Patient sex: F
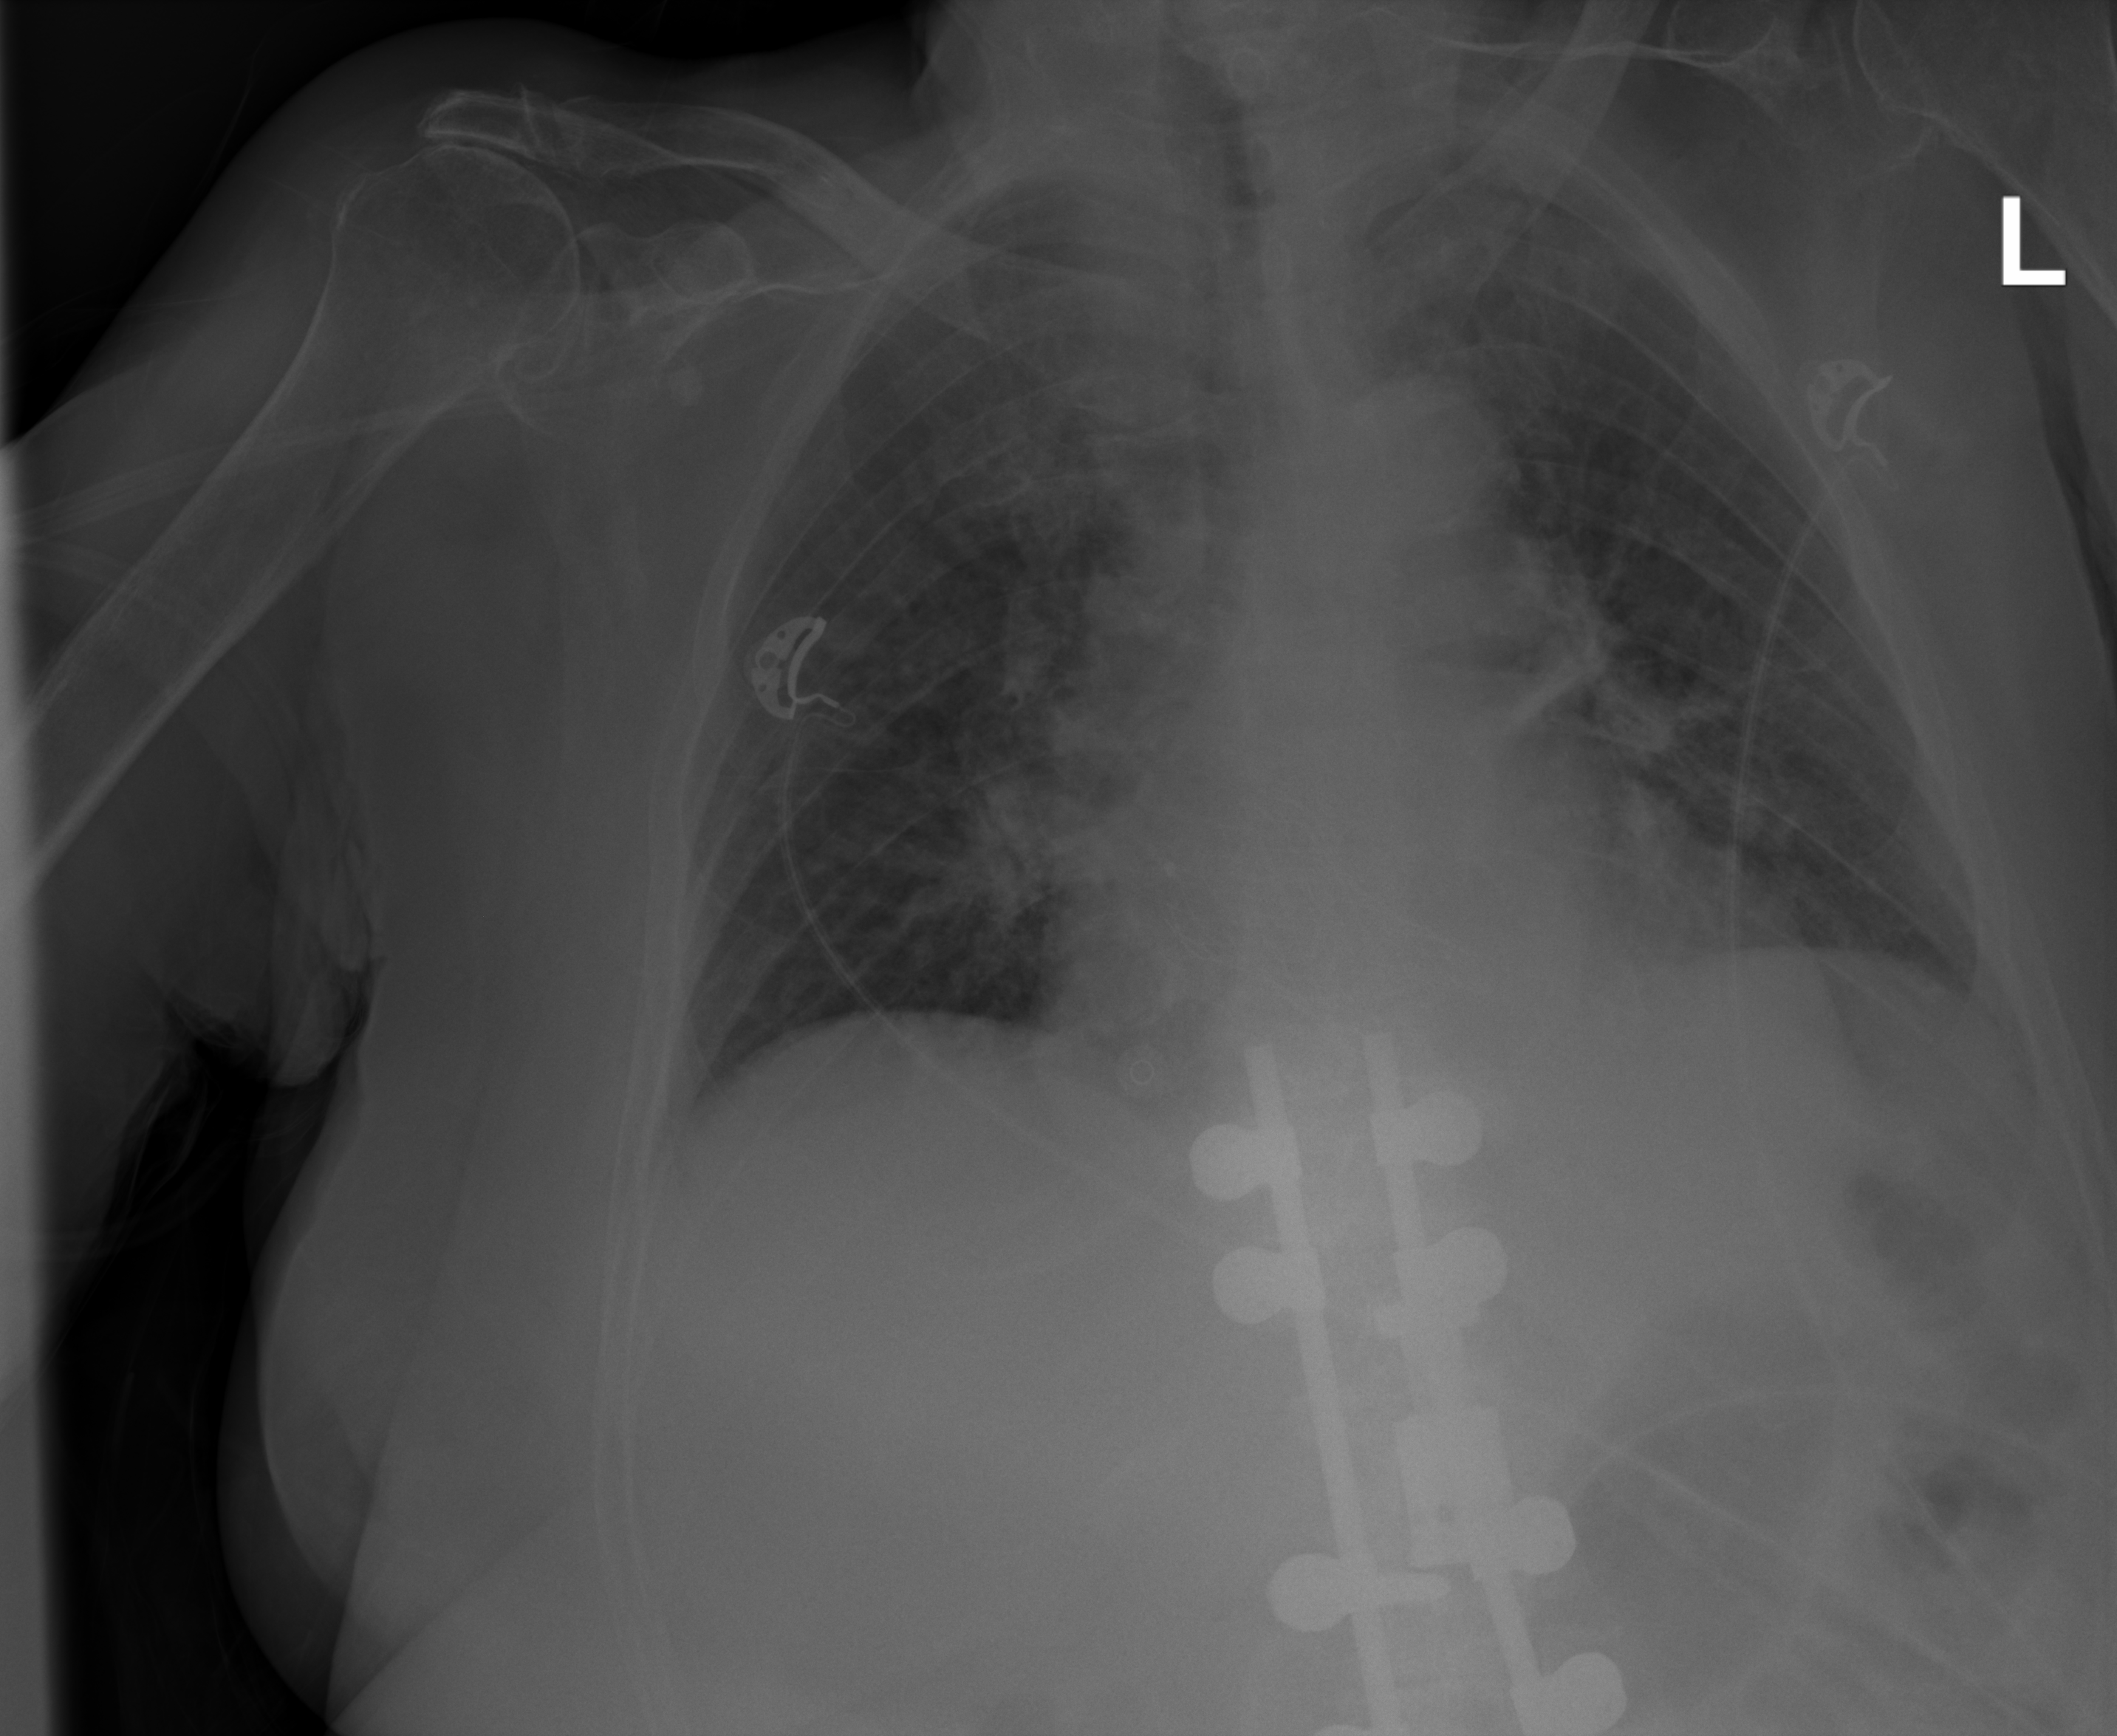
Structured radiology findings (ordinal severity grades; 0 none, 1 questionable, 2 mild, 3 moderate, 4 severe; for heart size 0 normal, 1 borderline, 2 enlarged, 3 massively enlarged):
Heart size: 0
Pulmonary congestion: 0
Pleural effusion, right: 0
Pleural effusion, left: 0
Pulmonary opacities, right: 0
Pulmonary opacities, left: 0
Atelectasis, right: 0
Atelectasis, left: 2